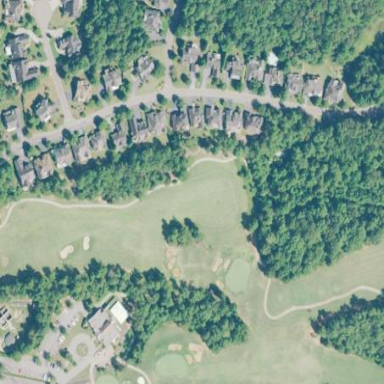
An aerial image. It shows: Golf course.